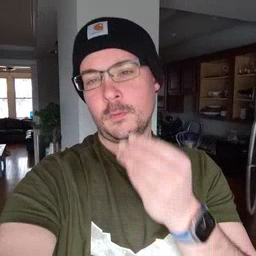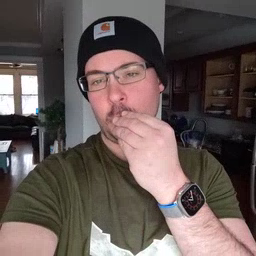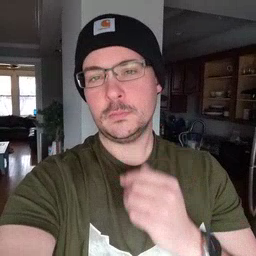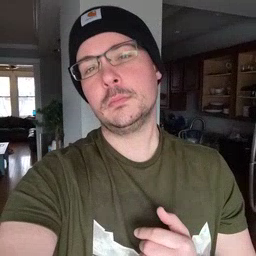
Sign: food